高一 · 代数
下列图形是函数 $y=-|x|(x \in[-2,2])$ 的图像的是 ( ).

A

B

C

D

【答案】B 点拨: $y=-|x|=\left\{\begin{array}{l}-x, 0 \leq x \leq 2, \\ x,-2 \leq x<0,\end{array}\right.$ 注意端点的取舍.

2. 函数 $f(x)=\left\{\begin{array}{l}x^{2}+1, x \leq 1, \\ \frac{2}{x}, x>1,\end{array}\right.$ 则 $f(f(3))=(\quad)$.
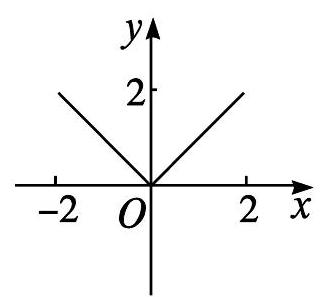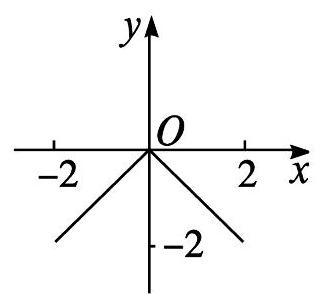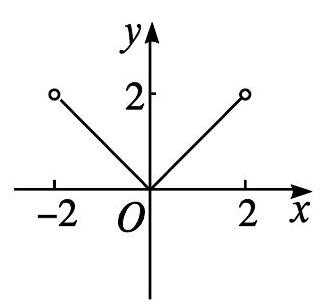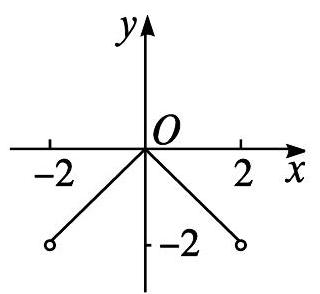
A. $\frac{1}{5}$
B. 3
C. $\frac{2}{3}$
D. $\frac{13}{9}$
答案: D
解析: $f(3)=\frac{2}{3}, f(f(3))=f\left(\frac{2}{3}\right)=\frac{4}{9}+1=\frac{13}{9}$.